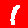
Digit: 1